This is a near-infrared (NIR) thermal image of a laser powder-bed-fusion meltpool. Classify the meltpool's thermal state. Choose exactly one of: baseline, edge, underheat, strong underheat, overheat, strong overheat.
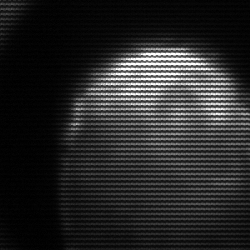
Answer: edge